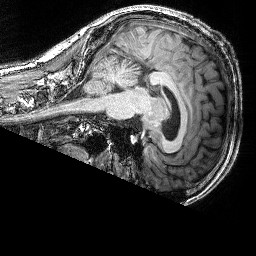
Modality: T1w
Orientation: sagittal
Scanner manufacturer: siemens
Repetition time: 2.25 s
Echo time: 0.00418 s